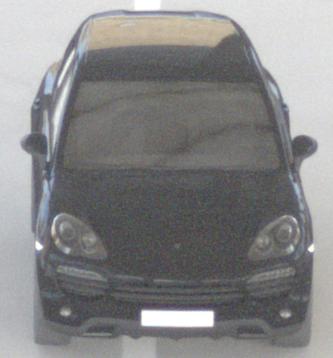
Make: Porsche
Model: Cayenne
Detailed model: Cayenne (958)
Model produced from: 2010/05
Model produced until: 2014/07
Doors: 5
Color: black
Road condition: dry road
Daytime: morning or afternoon
Contrast: low contrast